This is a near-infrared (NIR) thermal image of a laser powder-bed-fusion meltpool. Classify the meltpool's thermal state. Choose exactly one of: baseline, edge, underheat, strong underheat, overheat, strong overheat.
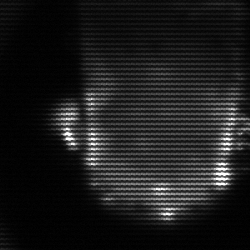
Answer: baseline